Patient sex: M
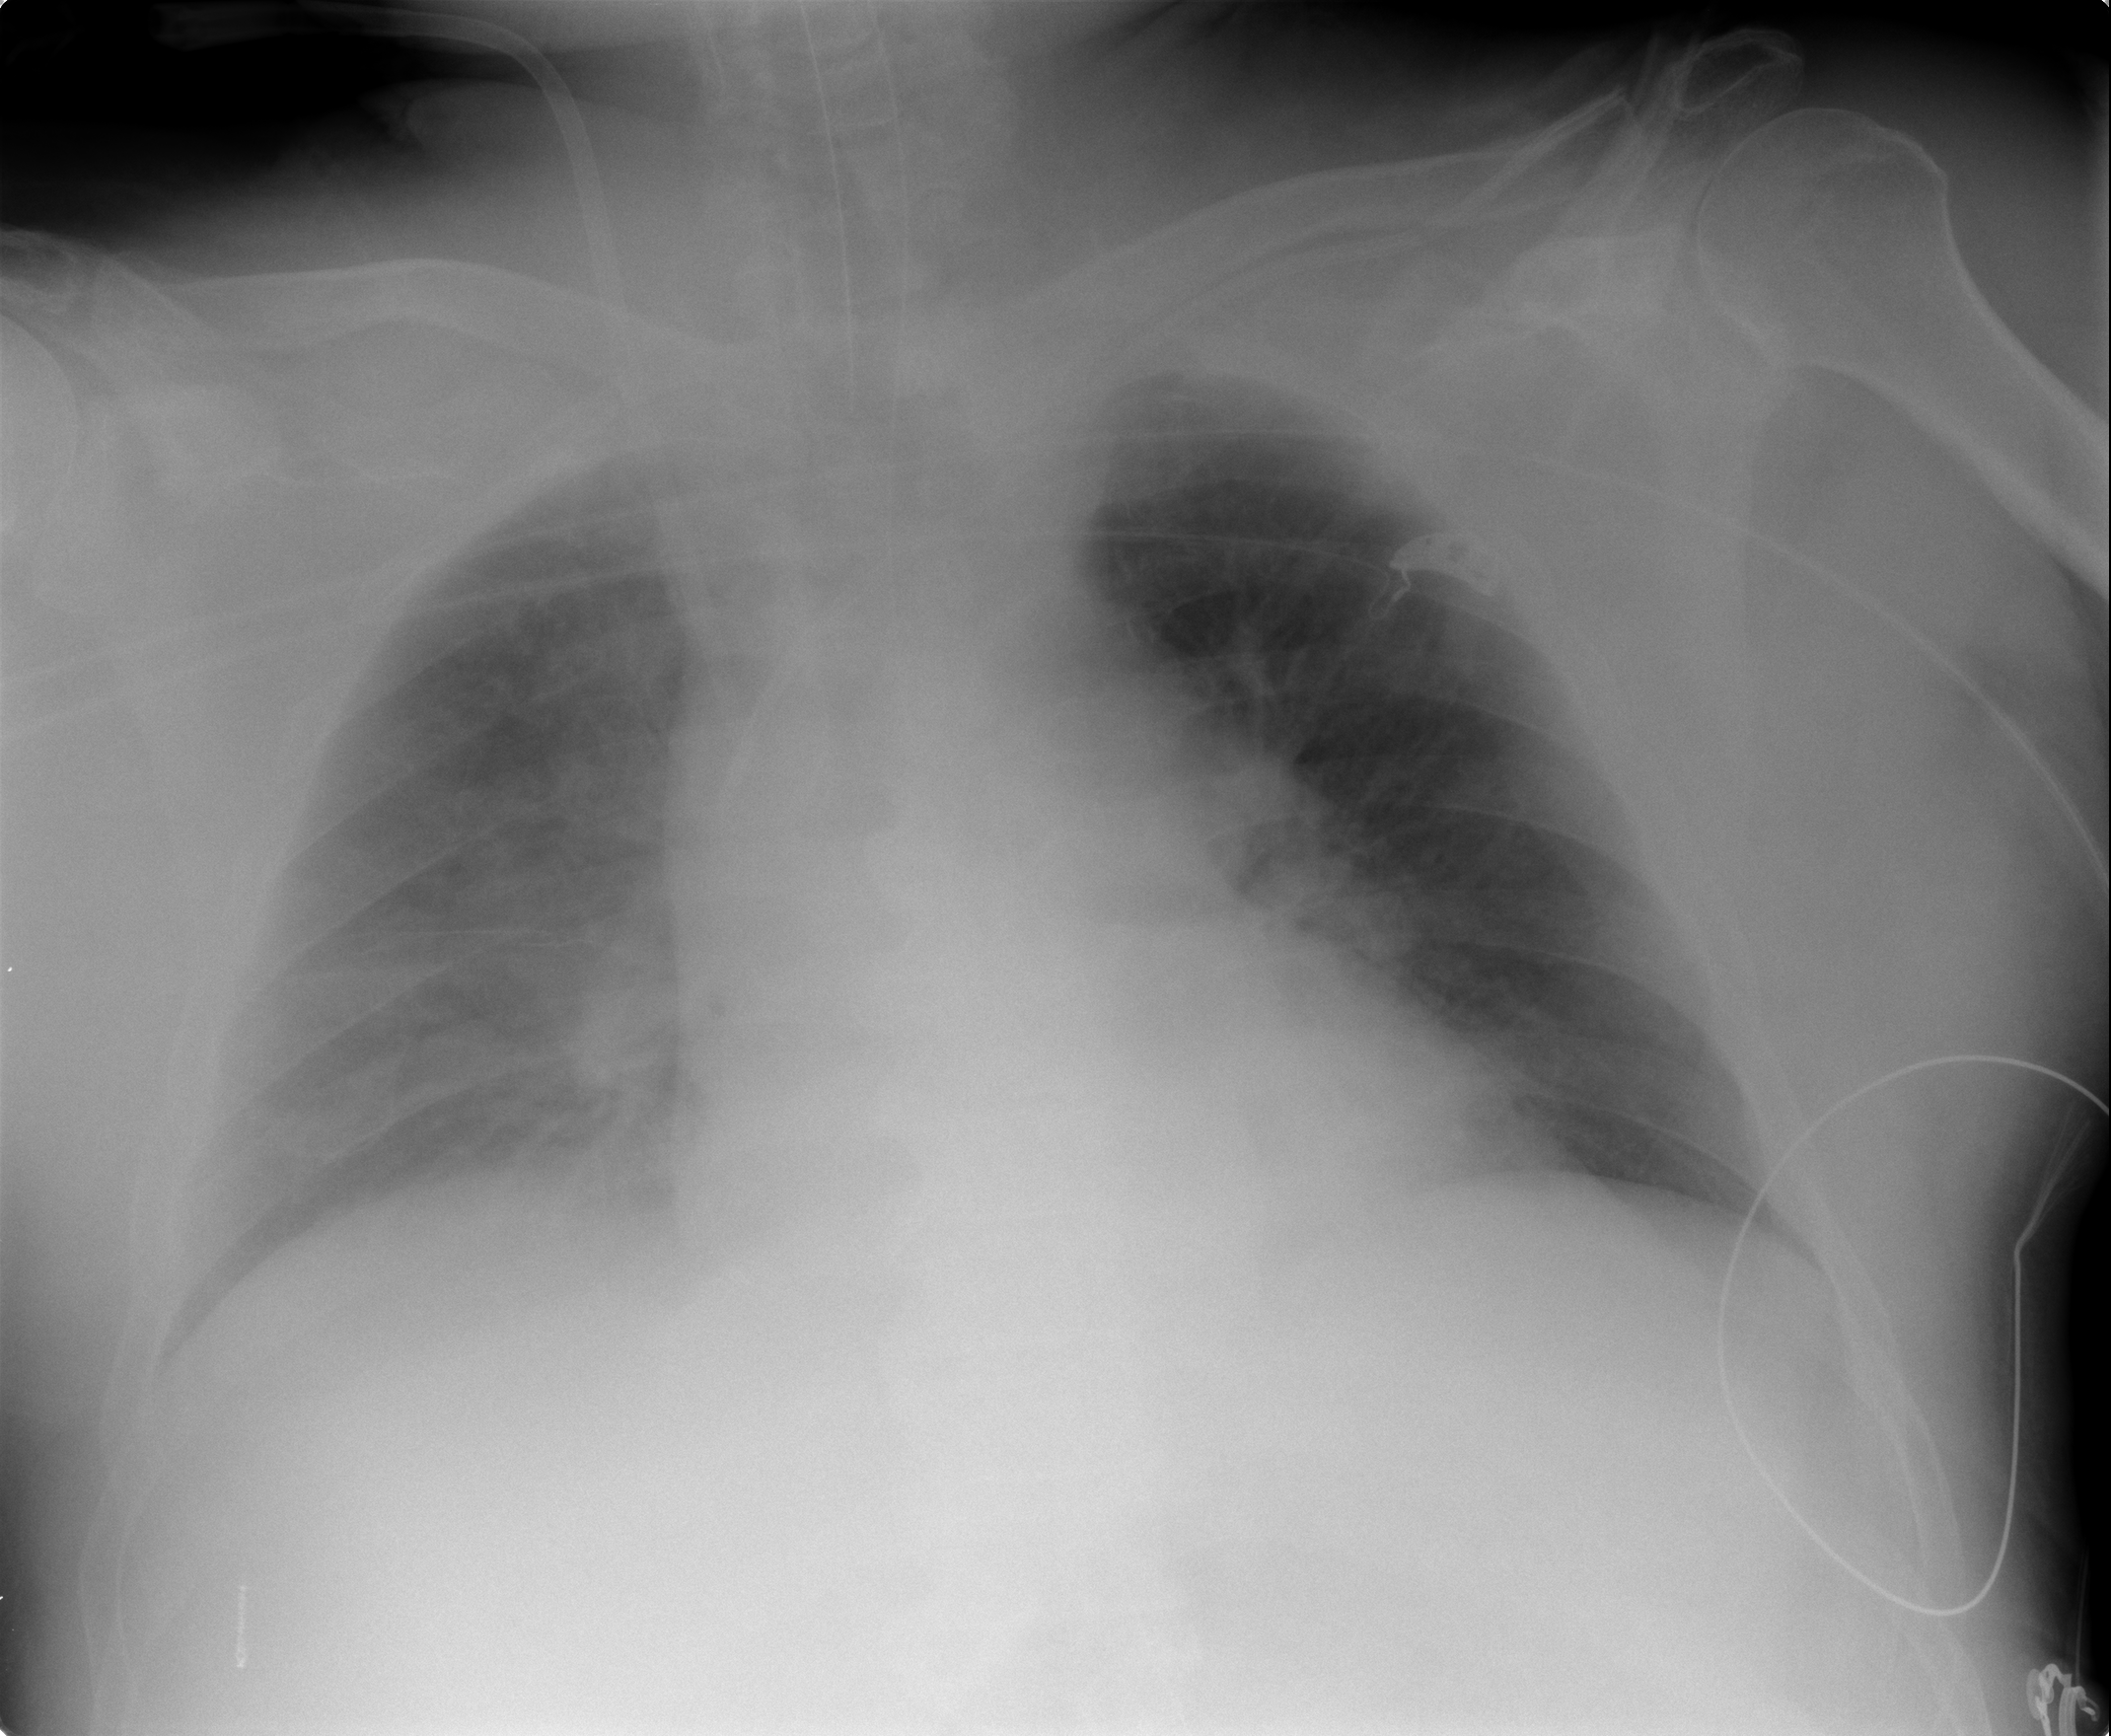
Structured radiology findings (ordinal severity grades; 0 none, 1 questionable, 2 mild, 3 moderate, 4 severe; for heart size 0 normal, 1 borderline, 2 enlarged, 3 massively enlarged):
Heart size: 2
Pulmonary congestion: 3
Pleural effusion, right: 0
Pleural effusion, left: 0
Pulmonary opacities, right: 2
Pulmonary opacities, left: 1
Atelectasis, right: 0
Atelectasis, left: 0